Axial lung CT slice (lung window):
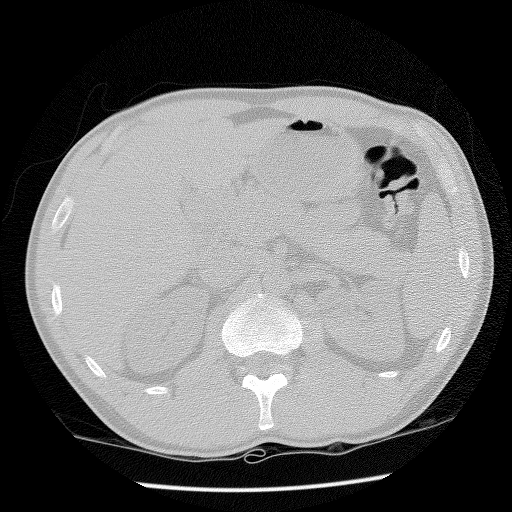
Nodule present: no